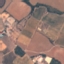
Land use / land cover class: PermanentCrop